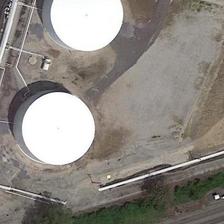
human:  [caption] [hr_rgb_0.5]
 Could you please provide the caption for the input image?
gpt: two tanks connected with tubes are next to railways .

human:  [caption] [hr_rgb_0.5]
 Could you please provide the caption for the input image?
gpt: two storage tanks are next to a railways between two rows of green trees .

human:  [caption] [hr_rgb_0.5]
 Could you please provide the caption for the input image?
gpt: two tanks are near railways with green trees in two sides of it .

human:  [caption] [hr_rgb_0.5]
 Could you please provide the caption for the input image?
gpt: in the open space next to the road, there are two white round buildings .

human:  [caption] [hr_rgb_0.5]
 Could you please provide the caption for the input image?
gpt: two tanks connected with tubes are next to railways .